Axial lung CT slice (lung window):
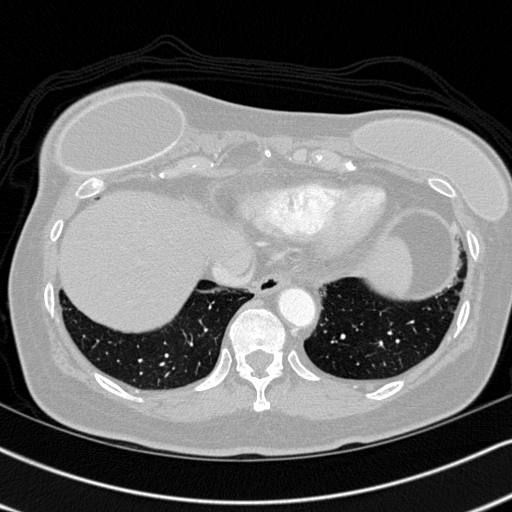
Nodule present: no